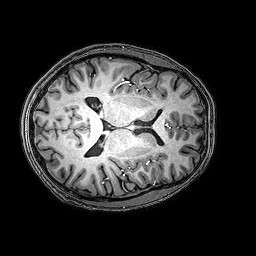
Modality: T1w
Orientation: axial
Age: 23
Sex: male
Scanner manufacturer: philips
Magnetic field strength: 3 T
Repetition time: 0.009 s
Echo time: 0.0035 s